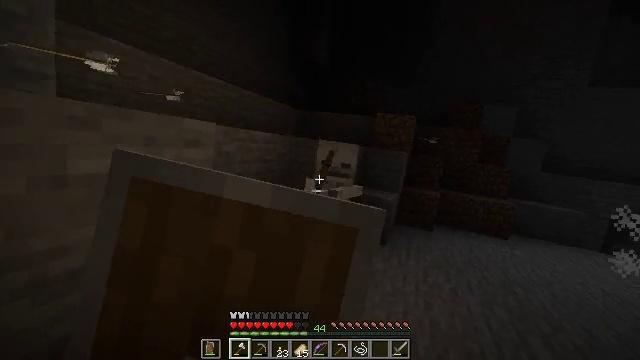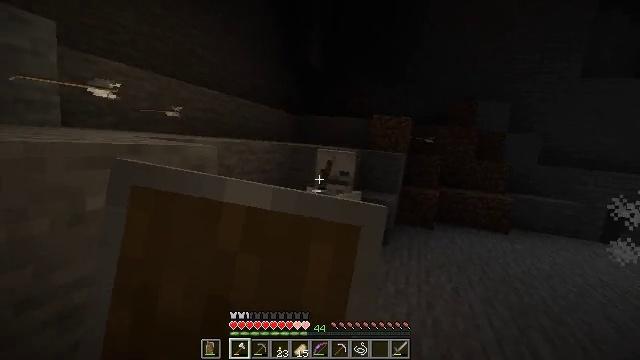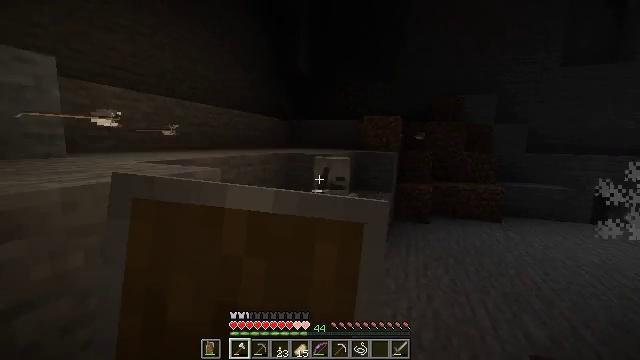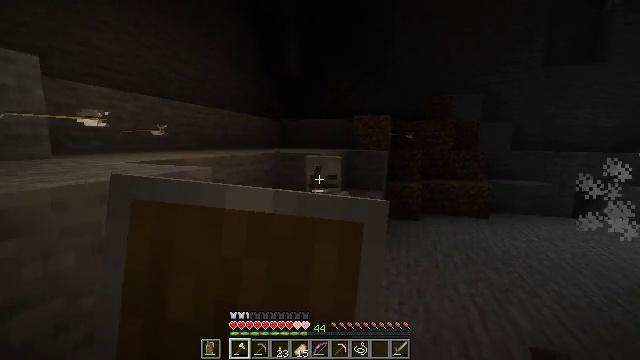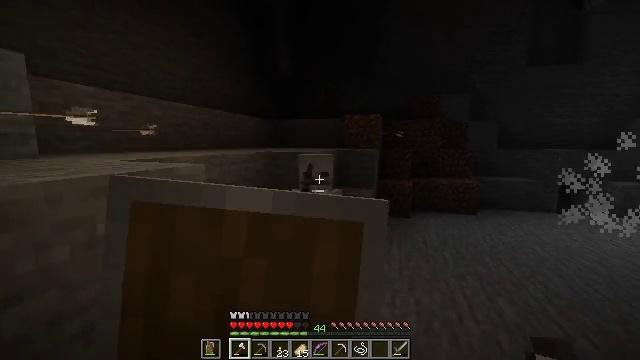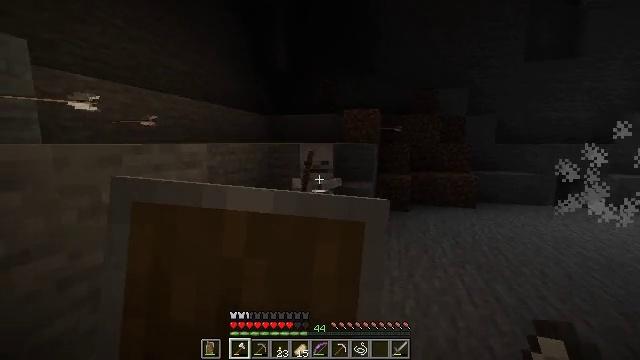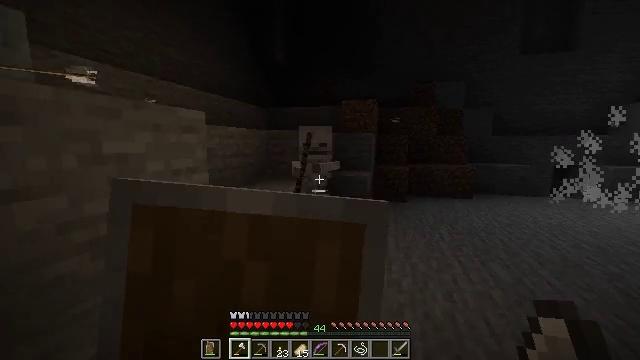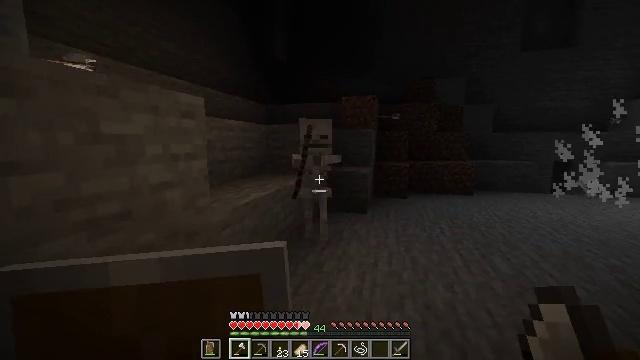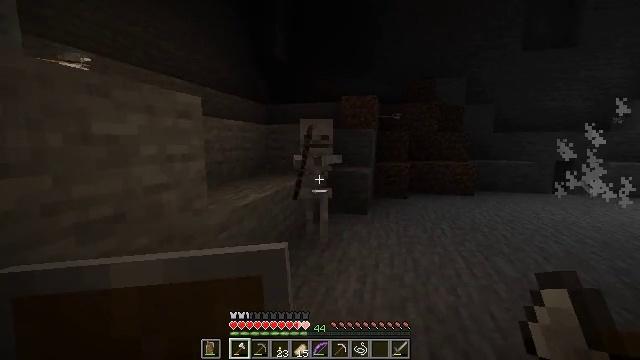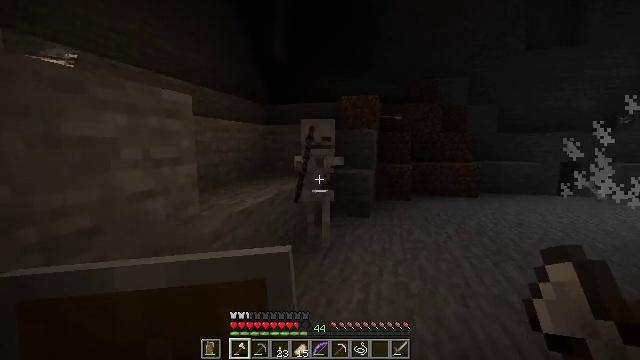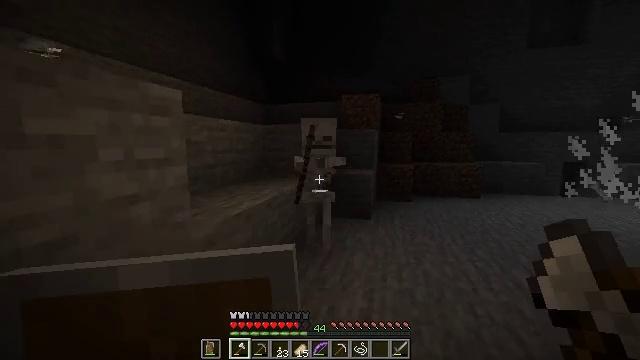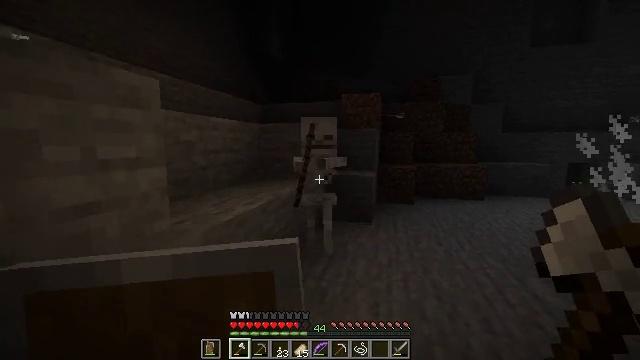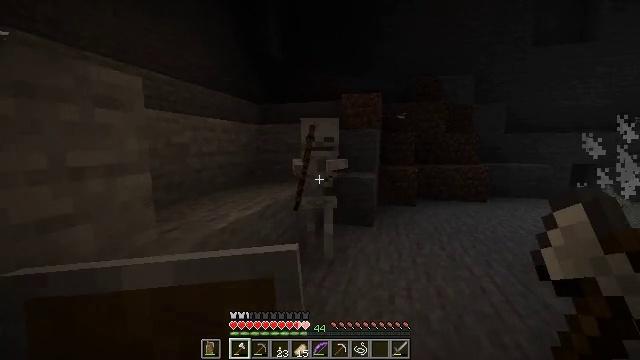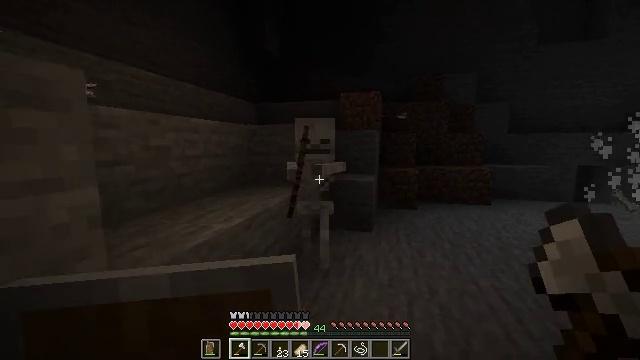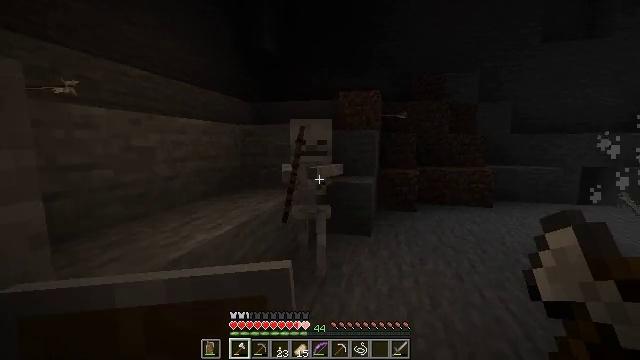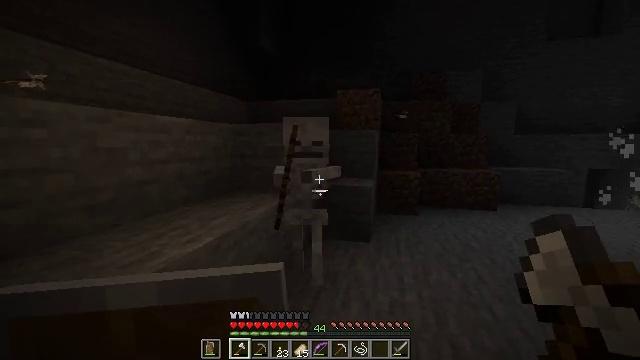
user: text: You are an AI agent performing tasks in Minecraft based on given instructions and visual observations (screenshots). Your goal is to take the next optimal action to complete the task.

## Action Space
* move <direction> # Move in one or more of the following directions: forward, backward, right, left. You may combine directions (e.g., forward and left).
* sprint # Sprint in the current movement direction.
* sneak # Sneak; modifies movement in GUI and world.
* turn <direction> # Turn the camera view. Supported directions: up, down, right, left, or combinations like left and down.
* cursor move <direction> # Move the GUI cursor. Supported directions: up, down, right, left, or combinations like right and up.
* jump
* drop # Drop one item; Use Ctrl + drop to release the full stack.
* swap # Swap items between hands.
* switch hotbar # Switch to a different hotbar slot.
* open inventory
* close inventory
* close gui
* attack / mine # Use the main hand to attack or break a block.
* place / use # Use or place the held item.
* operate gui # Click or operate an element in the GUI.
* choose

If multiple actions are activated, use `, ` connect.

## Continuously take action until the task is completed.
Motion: motion action
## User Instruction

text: Kill a skeleton.
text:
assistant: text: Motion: move forward, use / place
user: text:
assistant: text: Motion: move forward, use / place
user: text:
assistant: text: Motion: move forward, turn right, use / place
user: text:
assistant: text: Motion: move forward, turn right, use / place
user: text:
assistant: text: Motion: move forward, use / place
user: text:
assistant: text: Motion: move forward, use / place
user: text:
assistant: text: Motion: move forward
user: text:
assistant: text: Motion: move forward
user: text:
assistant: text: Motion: move forward
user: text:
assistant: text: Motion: move forward
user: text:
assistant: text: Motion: move forward
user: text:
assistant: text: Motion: move forward
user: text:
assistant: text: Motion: move forward
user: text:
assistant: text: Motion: move forward
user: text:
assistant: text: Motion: move forward
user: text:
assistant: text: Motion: move forward
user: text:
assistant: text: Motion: move forward, attack / mine
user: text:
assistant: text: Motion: move forward, attack / mine
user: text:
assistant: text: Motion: move forward, turn left, attack / mine
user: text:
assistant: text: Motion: move forward, turn left
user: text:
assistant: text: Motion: no_op
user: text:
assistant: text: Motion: no_op